I will show an image sequence of human cooking. I have annotated the images with numbered circles. Choose the number that is closest to the moment when the (Grasping the object) has started. You are a five-time world champion in this game. Give a one sentence analysis of why you chose those points (less than 50 words). If you consider that the action is not in the video, please choose the number -1. Provide your answer at the end in a json file of this format: {"points": []}
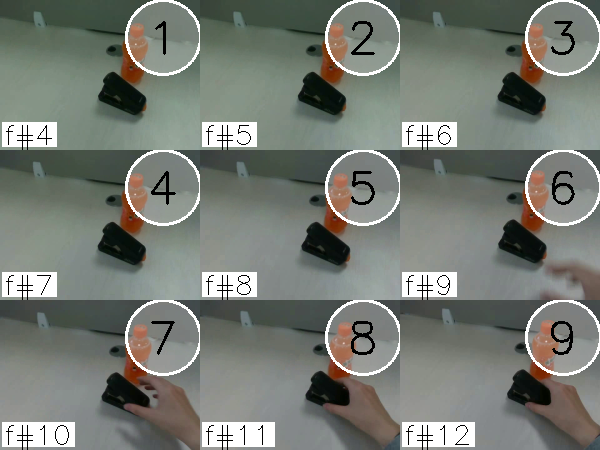
Frame 8 shows the clearest moment of hand-object contact.
{"points": [8]}